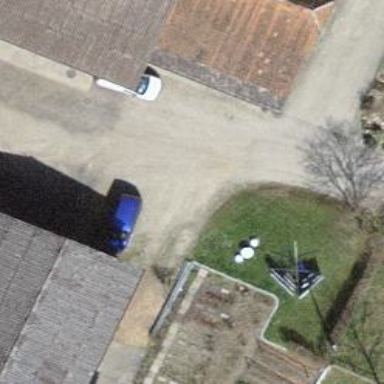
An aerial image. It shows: Farm.